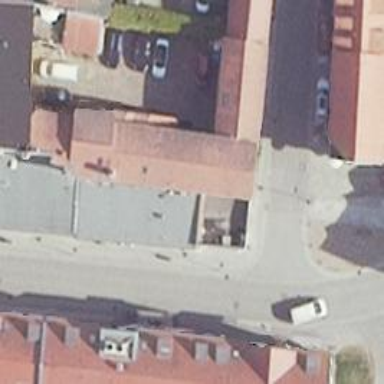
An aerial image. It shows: Restaurant.